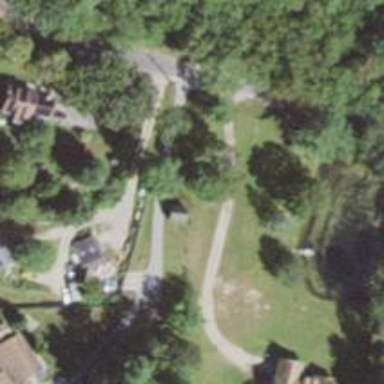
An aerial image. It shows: Residential driveway.